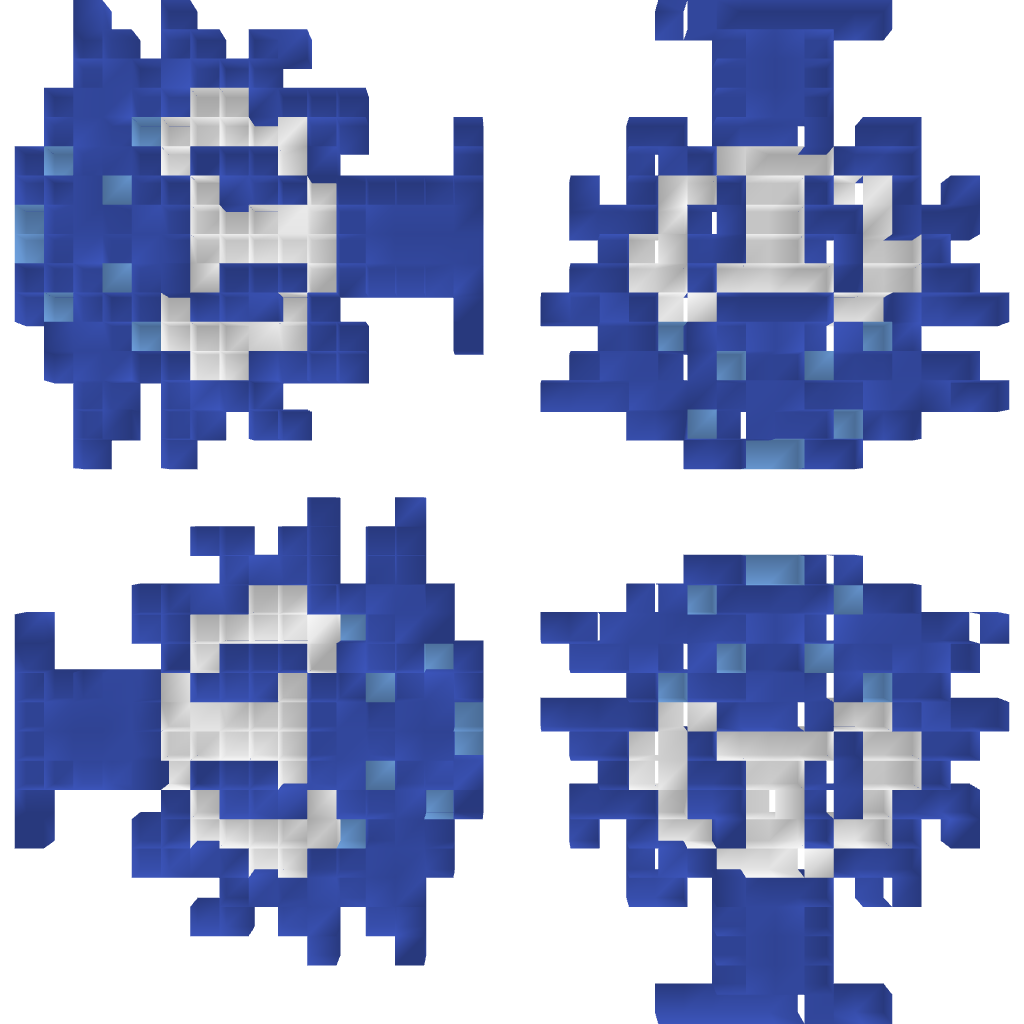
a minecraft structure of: Zelda/NES-Blue Octorok 4 high quality